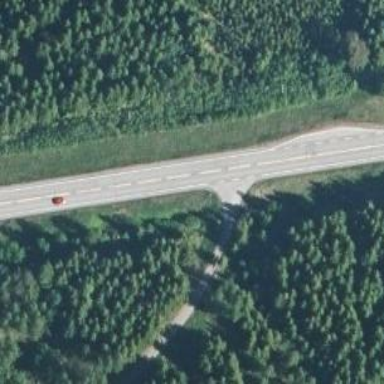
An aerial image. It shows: Asphalt road designated as trunk highway.